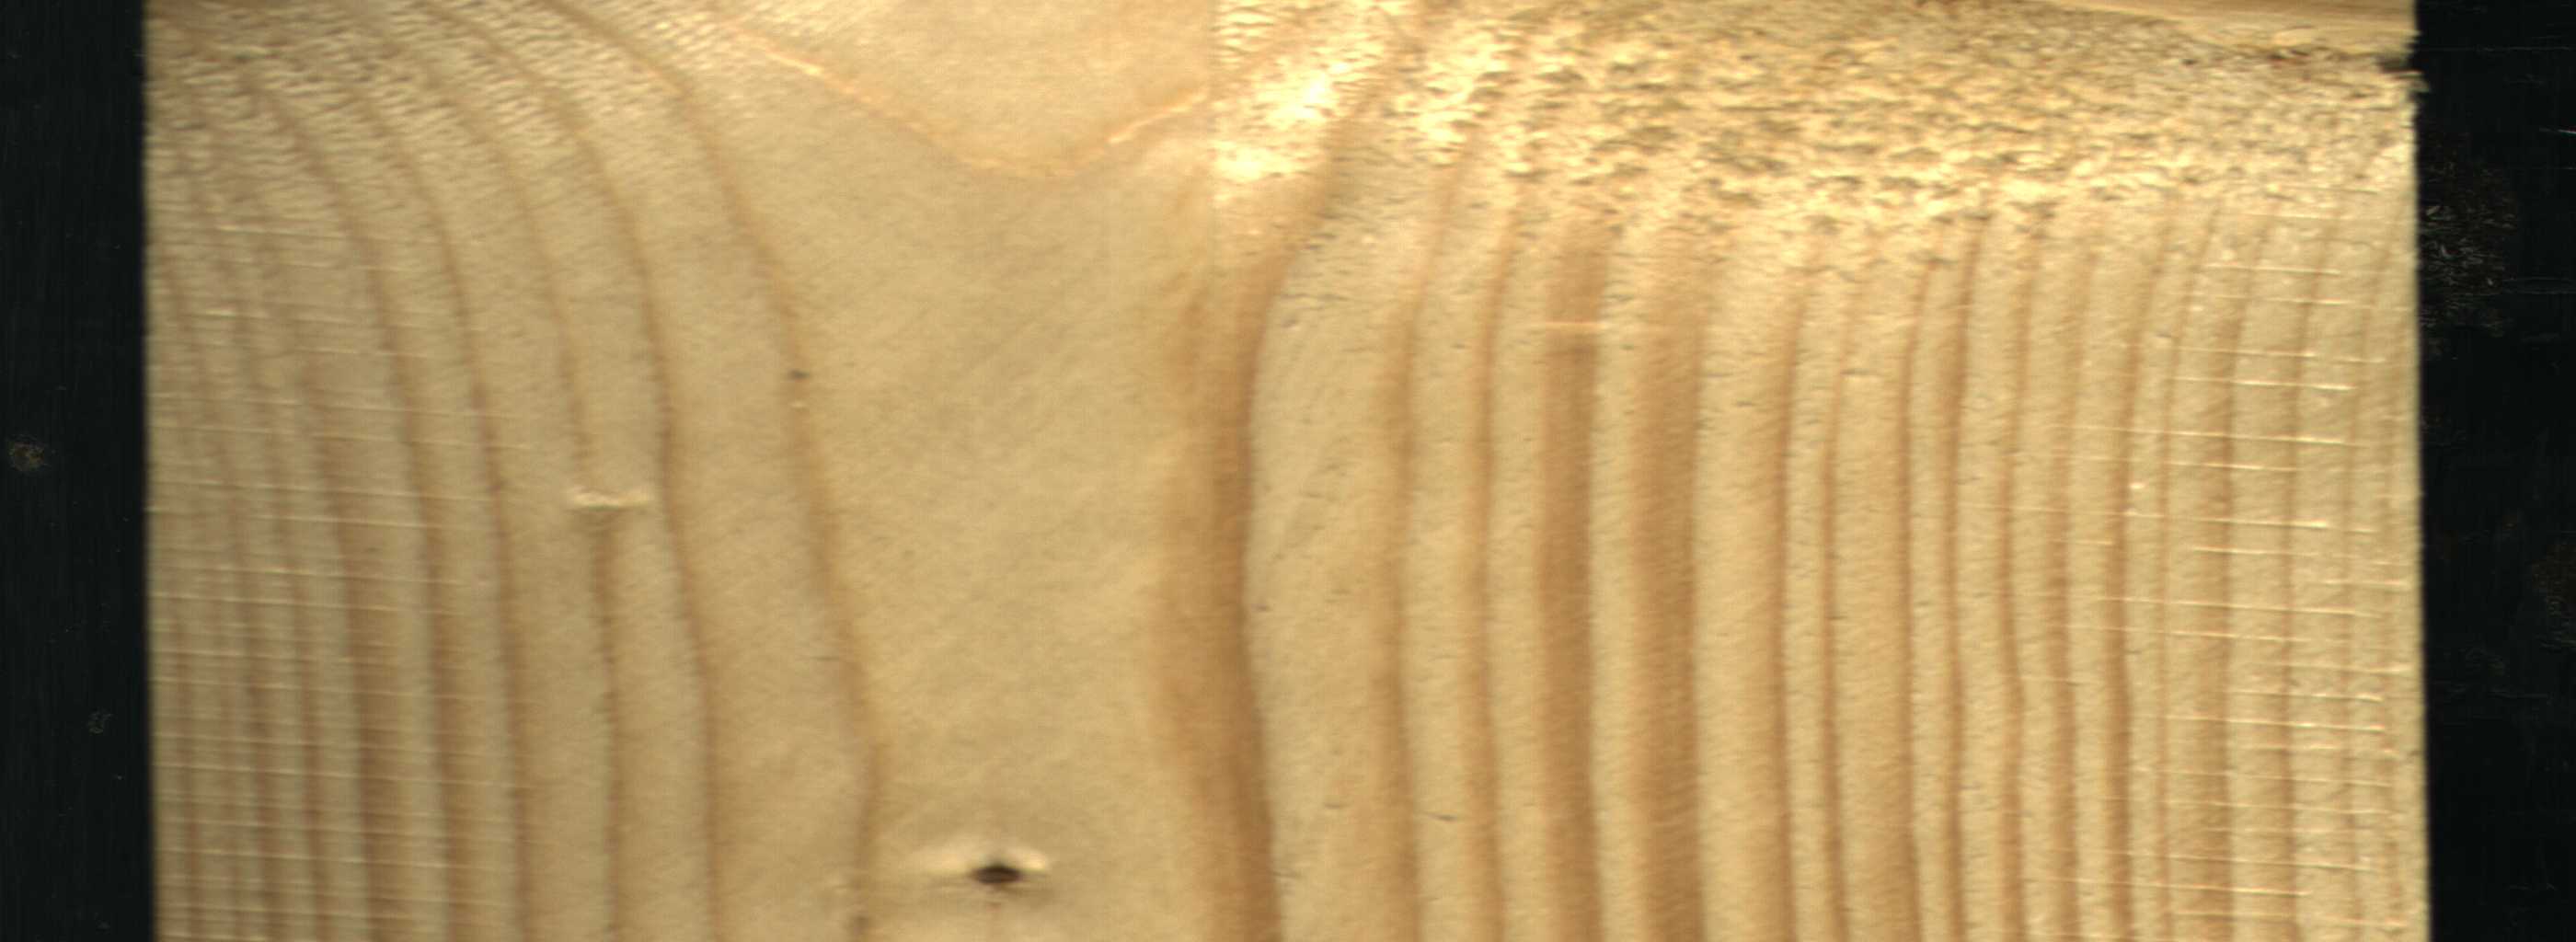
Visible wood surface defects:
Dead_Knot